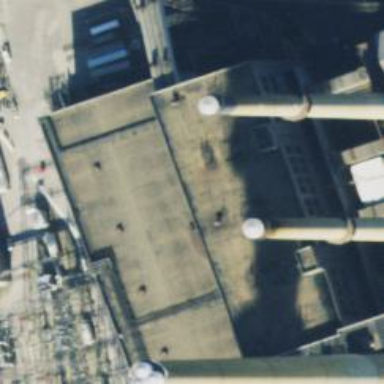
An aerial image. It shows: Steam turbine generator.